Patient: sex M, age 42
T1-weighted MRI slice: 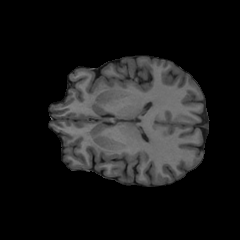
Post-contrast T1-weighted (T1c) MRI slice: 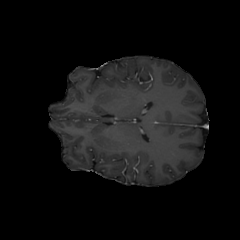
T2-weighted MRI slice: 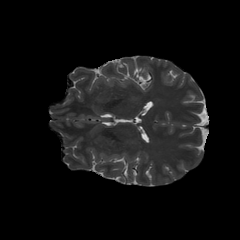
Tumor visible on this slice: no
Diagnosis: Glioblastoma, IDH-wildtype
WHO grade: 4